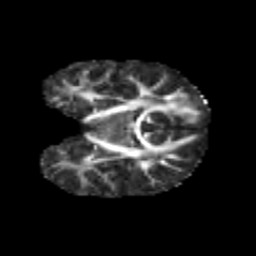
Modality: FA
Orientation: coronal
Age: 8
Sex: male
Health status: healthy